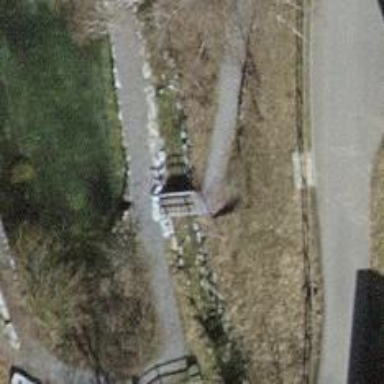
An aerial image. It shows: Footway on bridge.